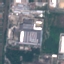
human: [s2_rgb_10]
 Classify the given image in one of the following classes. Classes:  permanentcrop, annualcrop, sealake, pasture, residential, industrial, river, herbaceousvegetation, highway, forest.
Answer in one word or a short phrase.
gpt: Industrial